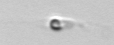
Label: flagellate_morphotype3